Aerial crown-view tile of a tropical tree (Barro Colorado Island, Panama), acquired 20250217:
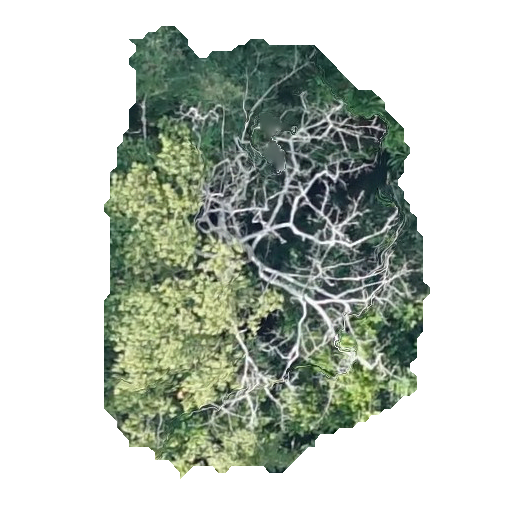
Species: Hieronyma alchorneoides
GBIF accepted scientific name: Hieronyma alchorneoides
Crown area: 169.223 m²